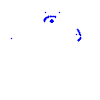
Particle: proton